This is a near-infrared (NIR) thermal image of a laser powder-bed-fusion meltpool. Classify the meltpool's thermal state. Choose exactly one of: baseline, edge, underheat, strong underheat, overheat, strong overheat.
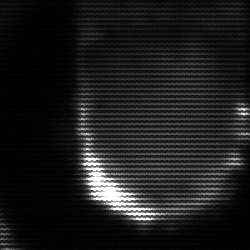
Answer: baseline